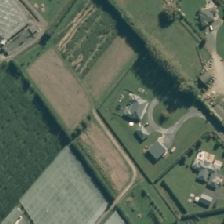
Land cover: urban_build_up